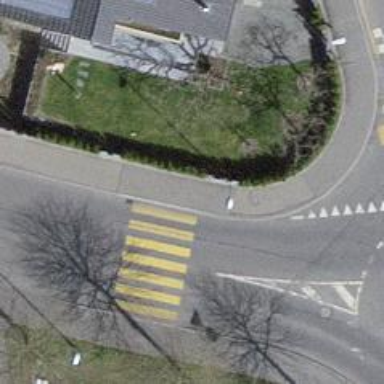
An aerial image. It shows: Kerb serving as barrier.